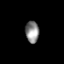
Tissue: prostate
Cell type: Fibroblasts
Senescence score: 0.7169
Nuclear area (px): 287
Mean DAPI intensity: 139.098